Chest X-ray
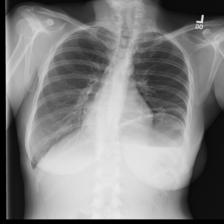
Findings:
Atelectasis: positive
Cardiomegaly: negative
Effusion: negative
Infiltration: negative
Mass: negative
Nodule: negative
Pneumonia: negative
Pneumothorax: negative
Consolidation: negative
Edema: negative
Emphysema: negative
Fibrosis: negative
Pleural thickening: negative
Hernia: negative